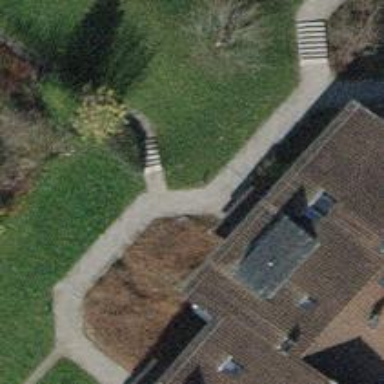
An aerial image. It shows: Footway made of paving stones.